Question: Right now I have this coming out on the interface:

But between the buttons with the 'bolt', 'plus-circle' and 'gear' I would like no gap. I have the gaps there because it seems like it is mandatory, per this comment in the Bootstrap Components docs:
>
So, right now the gap is there because the buttons are laid out with a format of:
'''
<div class="btn-toolbar" role="toolbar">
<div class="btn-group btn-group-sm">
<button type="button" title="Focusing" ... >
<span class='fa fa-bolt '></span>
</button>
</div>
<div class="btn-group btn-group-sm">
<button type="button" class="btn btn-default dropdown-toggle" data-toggle="dropdown" href="#">
<span class='fa fa-plus-circle '></span>
<span class='fa fa-caret-down '></span>
</button>
<ul class="dropdown-menu" role="menu">
...
</ul>
</div>
<div class="btn-group btn-group-sm">
<button type="button" class="btn btn-default dropdown-toggle" data-toggle="dropdown" href="#">
<span class='fa fa-gear '></span>
<span class='fa fa-caret-down '></span>
</button>
<ul class="dropdown-menu" role="menu">
...
</ul>
</div>
</div>
'''
---
### Is it possible to have more than one drop-down per button group?
If so, how would I do that? As it stands, it seems like I can place individual buttons ahead of a drop-down menu, but not multiple drop-down menus.
If I put multiple drop-down menus in the same button group, they all fire when one is clicked.
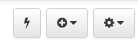
Answer: This is possible, you must wrap each dropdown button in another '.btn-group' div (without using '.btn-toolbar') :
'''
<div class="btn-group">
<button type="button" class="btn btn-default">
<i class="glyphicon glyphicon-flash"></i>
</button>
<div class="btn-group">
<button type="button" class="btn btn-default dropdown-toggle" data-toggle="dropdown">
<i class="glyphicon glyphicon-plus-sign"></i> <span class="caret"></span>
</button>
<ul class="dropdown-menu" role="menu">
<li><a href="#">Action</a></li>
<li><a href="#">Another action</a></li>
<li><a href="#">Something else here</a></li>
<li class="divider"></li>
<li><a href="#">Separated link</a></li>
</ul>
</div>
<div class="btn-group">
<button type="button" class="btn btn-default dropdown-toggle" data-toggle="dropdown">
<i class="glyphicon glyphicon-cog"></i> <span class="caret"></span>
</button>
<ul class="dropdown-menu" role="menu">
<li><a href="#">Action</a></li>
<li><a href="#">Another action</a></li>
<li><a href="#">Something else here</a></li>
<li class="divider"></li>
<li><a href="#">Separated link</a></li>
</ul>
</div>
</div>
'''
<URL>
<URL>